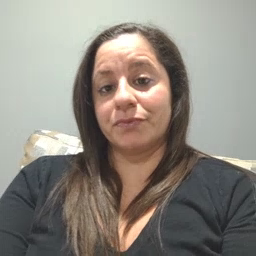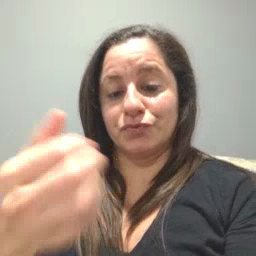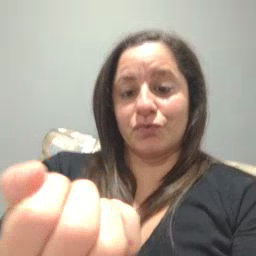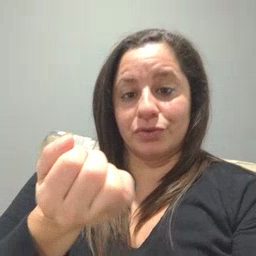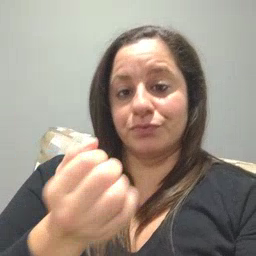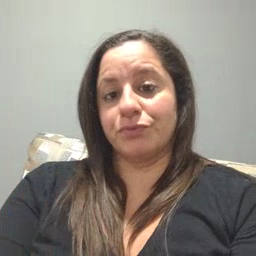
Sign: drawer